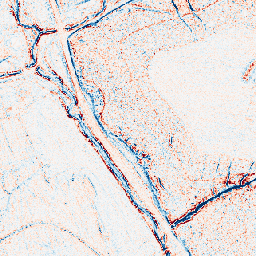
Category: edge_preserving
Decomposition family: anisotropic_diffusion
Decomposition parameters: iterations: 5
kappa: 100
gamma: 0.1
Upsampling method: area
Upsampling parameters: scale: 8
Upsampling scale: 8